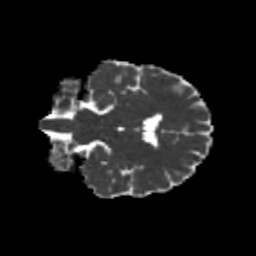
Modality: MD
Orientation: coronal
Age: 22
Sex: female
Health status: healthy
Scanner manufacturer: siemens
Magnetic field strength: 3 T
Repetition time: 8.6 s
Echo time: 0.095 s